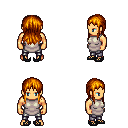
a pixel art fantasy rpg character, male body template, human, tanned skin, white tunic, metal pants, dark blonde unkempt hairstyle, ghillies, four views (front, back, left, right), 2x2 character sprite sheet, small pixel art, hard edges, no anti-aliasing